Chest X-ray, AP view. Patient: 45 years old, sex M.
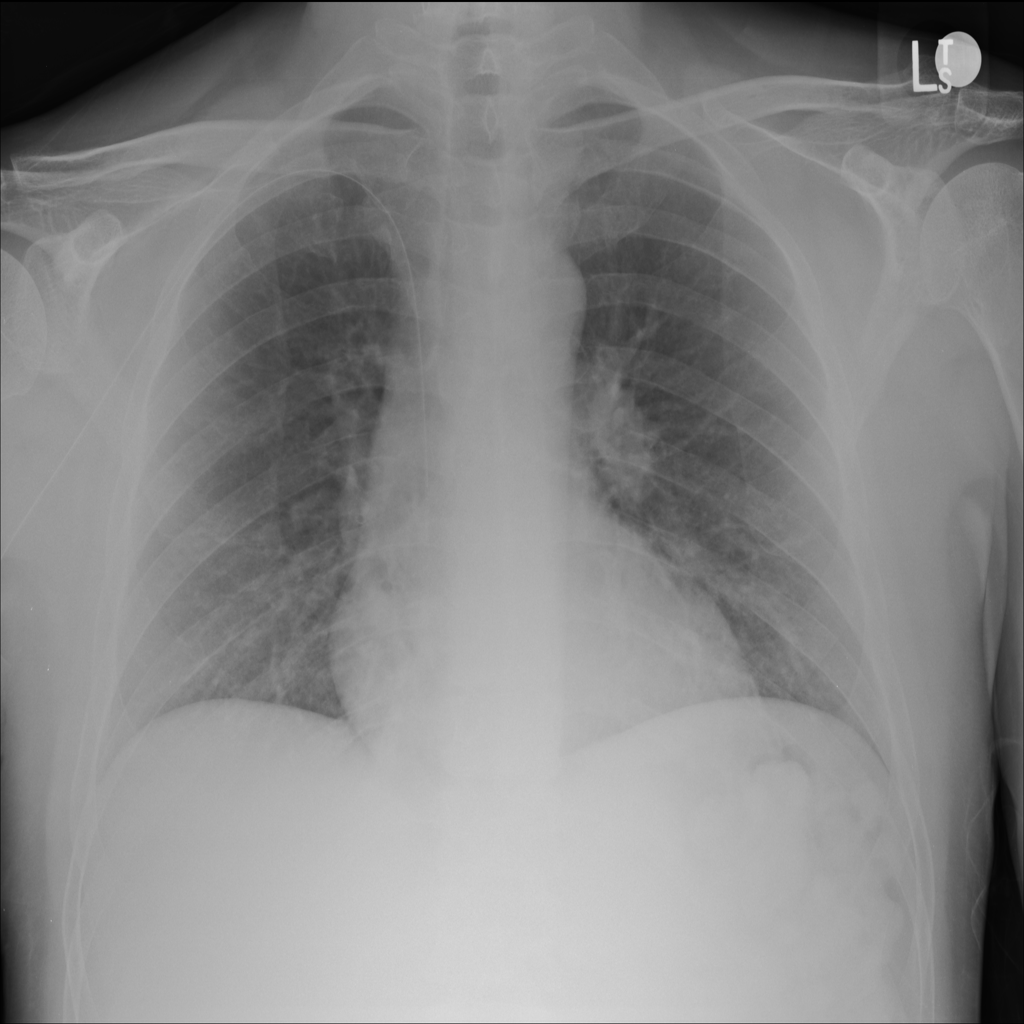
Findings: No Finding